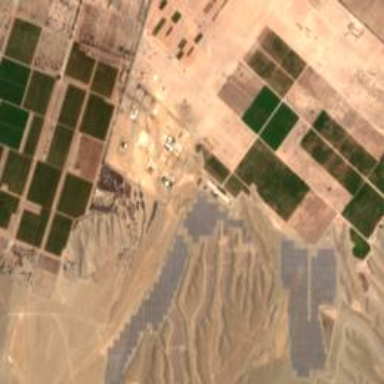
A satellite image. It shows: Solar power plant using photovoltaic technology.